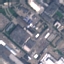
Label: Industrial